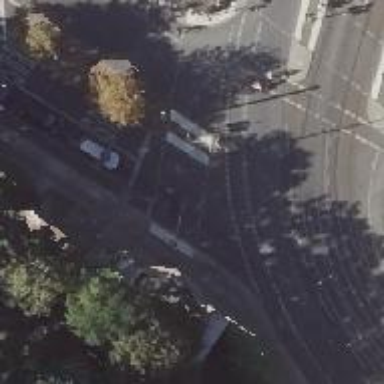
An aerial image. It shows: Road with traffic signals.